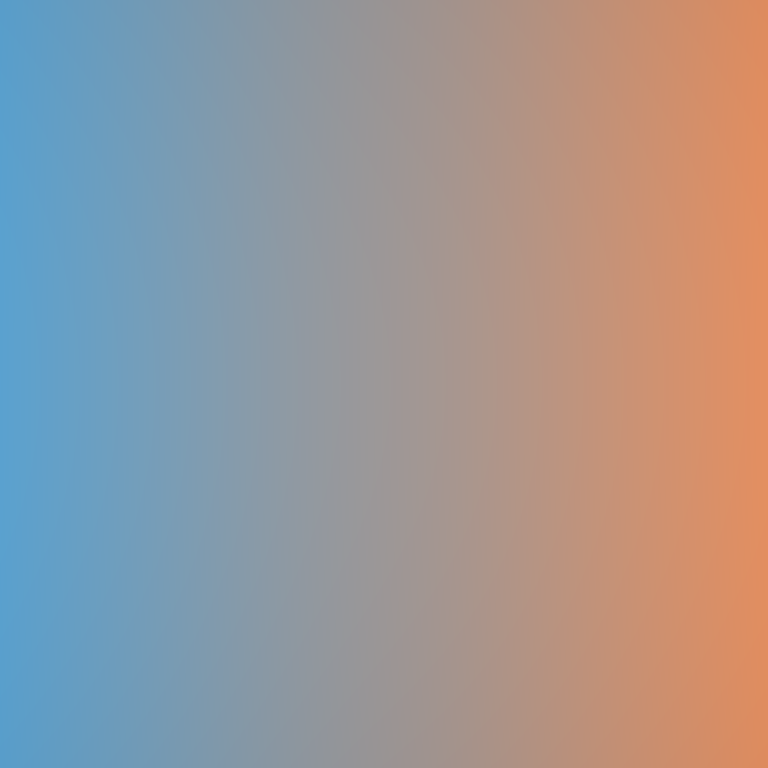
Abstract light effect, smooth gradient from cool blue to warm orange, calm atmosphere, soft glow, no room, no furniture, no objects.